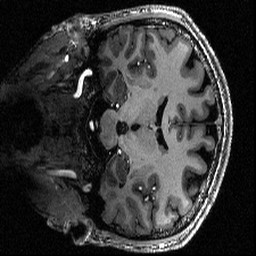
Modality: T1w
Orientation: coronal
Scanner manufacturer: siemens
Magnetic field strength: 6.98 T
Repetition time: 2.5 s
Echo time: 0.00255 s